Question: Basic authentication in mule has no effect using the MEL expression.
How do you make the user name and password dynamic?

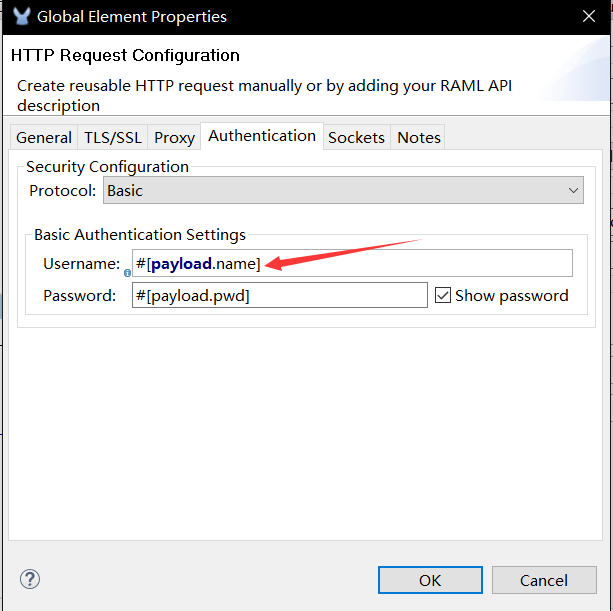
Answer: I can see a bug open in this similar case where flow variables are used as dynamically in HTTP config:- <URL>
Need to check which Mule version you are using... It should work from
you can try the following example :-
'''
<http:listener-config name="HTTP_Listener_Configuration2" host="0.0.0.0" port="8089" doc:name="HTTP Listener Configuration"/>
<http:request-config name="HTTP_Request_Configuration" host="#[flowVars['urlHost']]" port="#[flowVars['urlHostPort']]" doc:name="HTTP Request Configuration"/>
<flow name="muleclientFlow">
<http:listener config-ref="HTTP_Listener_Configuration2" path="/test" doc:name="HTTP"/>
<set-payload value="gdfgdfgdgsd" doc:name="Set Payload"/>
<set-variable variableName="urlHost" value="localhost" doc:name="Variable"/>
<set-variable variableName="urlHostPort" value="8081" doc:name="Variable"/>
<set-variable variableName="urlHostUser" value="anon" doc:name="Variable"/>
<set-variable variableName="urlHostPassword" value="anon" doc:name="Variable"/>
<set-variable variableName="basic_credentials" value="#[flowVars.urlHostUser+':'+flowVars.urlHostPassword]" doc:name="Variable"/>
<http:request config-ref="HTTP_Request_Configuration" path="/" method="GET" doc:name="HTTP">
<http:request-builder>
<http:header headerName="Authorization" value="#['Basic ' + org.apache.commons.codec.binary.Base64.encodeBase64String(flowVars.basic_credentials.getBytes())]"/>
</http:request-builder>
</http:request>
<logger message="Success !!" level="INFO" doc:name="Logger"/>
</flow>
'''
Here you can see that I have used another flow variable basic_credentials which combines both the variables '#[flowVars.urlHostUser+':'+flowVars.urlHostPassword]' :-
'''
<set-variable variableName="basic_credentials" value="#[flowVars.urlHostUser+':'+flowVars.urlHostPassword]" doc:name="Variable"/>
'''
and finally passing it in HTTP request config as :-
'''
<http:request-builder>
<http:header headerName="Authorization" value="#['Basic ' + org.apache.commons.codec.binary.Base64.encodeBase64String(flowVars.basic_credentials.getBytes())]"/>
</http:request-builder>
'''
ref:- <URL>